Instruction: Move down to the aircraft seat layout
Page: seats
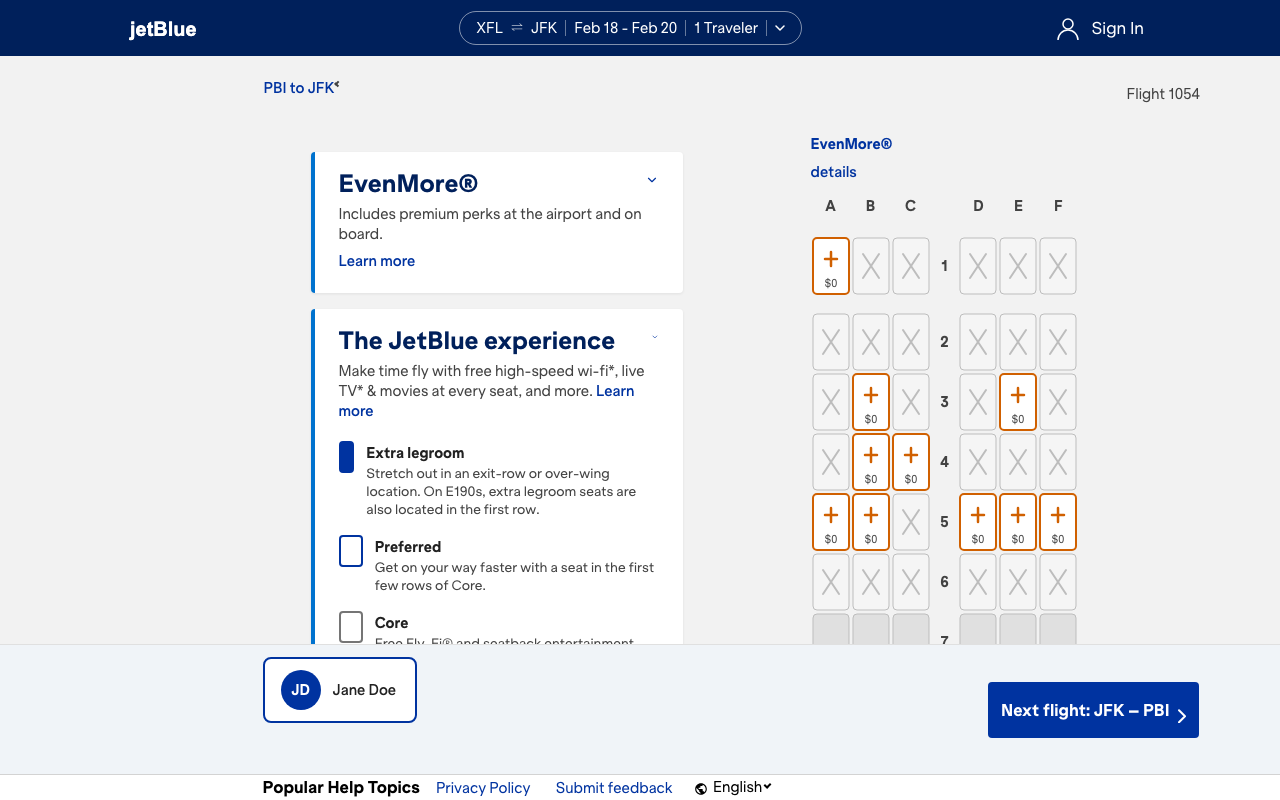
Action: scroll